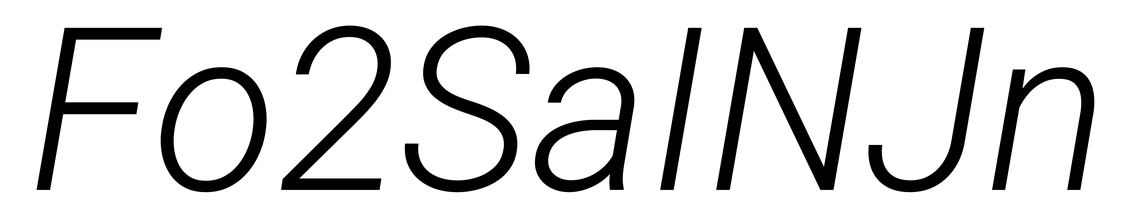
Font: Roboto-Italic_Light_Italic